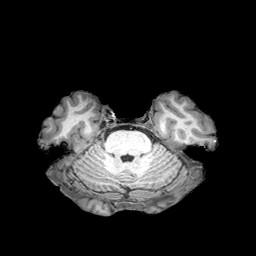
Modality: T1w
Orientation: coronal
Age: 49
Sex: male
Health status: healthy